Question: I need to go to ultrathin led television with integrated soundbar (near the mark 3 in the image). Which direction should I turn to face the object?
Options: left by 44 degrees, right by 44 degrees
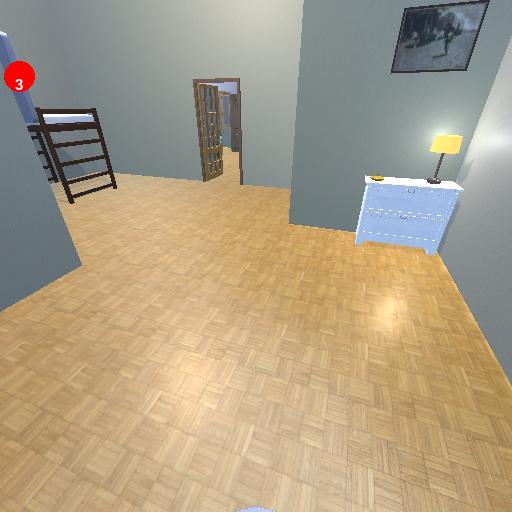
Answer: left by 44 degrees